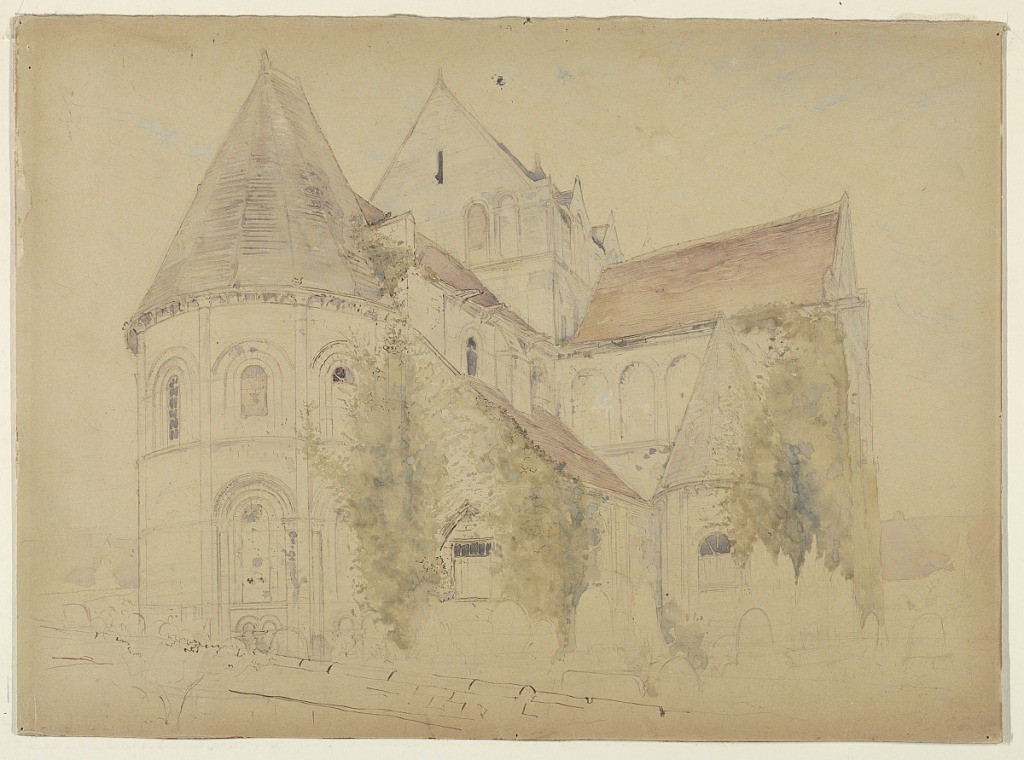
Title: Sketch of Church of St. Nicholas, Caen, France
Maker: Stanford White, American, 1853 - 1906
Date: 1878
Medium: Graphite, pen and ink, brush and watercolor on paper mounted on board; verso: graphite
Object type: Drawing
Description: View of the church of St. Nicholas at Caen. Verso: drawing of a campanile (bell tower).